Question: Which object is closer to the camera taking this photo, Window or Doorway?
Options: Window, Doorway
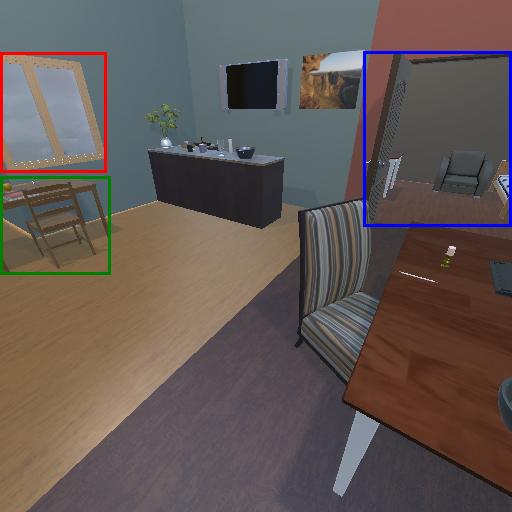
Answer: Window